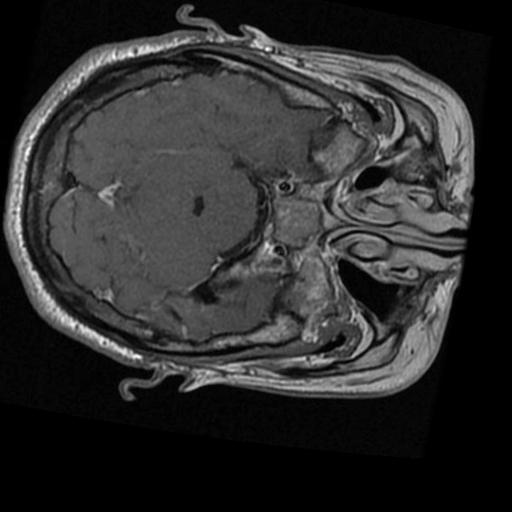
Label: brain_tumor